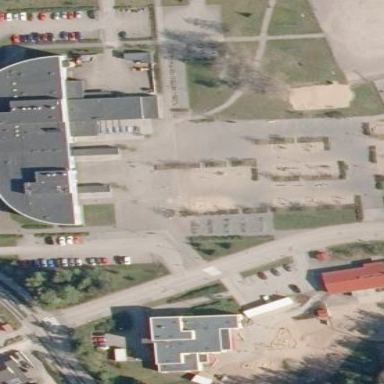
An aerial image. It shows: School.